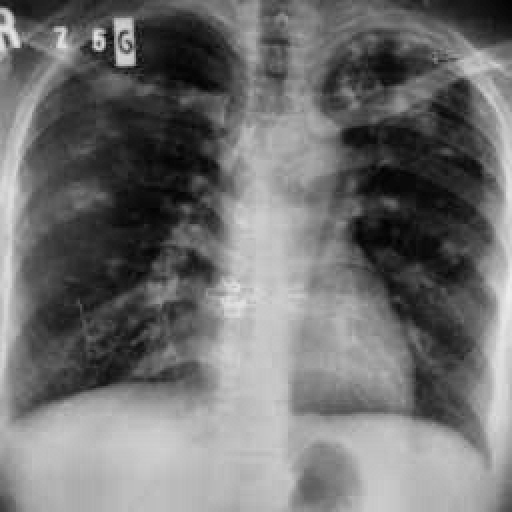
Finding: TUBERCULOSIS